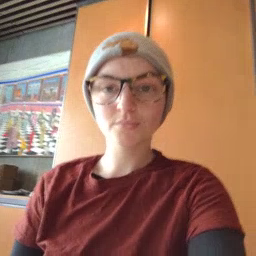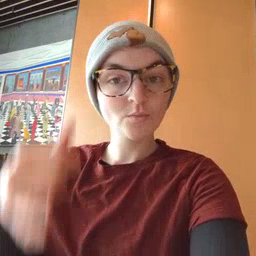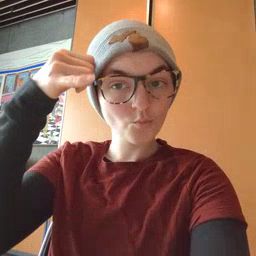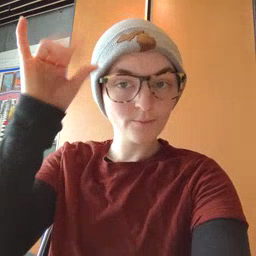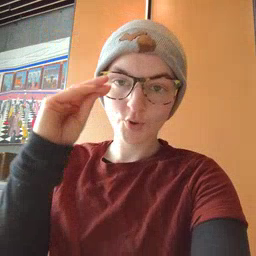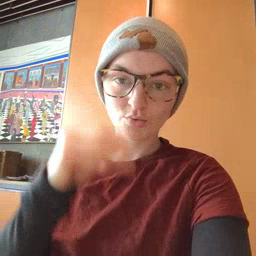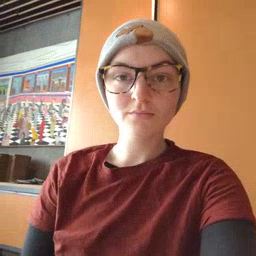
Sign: cowboy